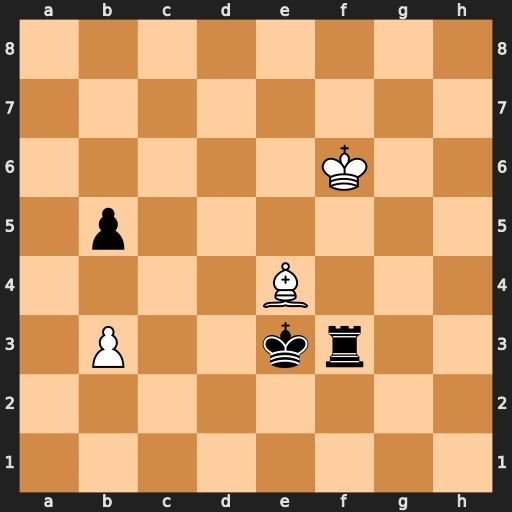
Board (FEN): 8/8/5K2/1p6/4B3/1P2kr2/8/8
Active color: w
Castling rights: -
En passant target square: -
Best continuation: Bxf3 Kxf3 Ke5